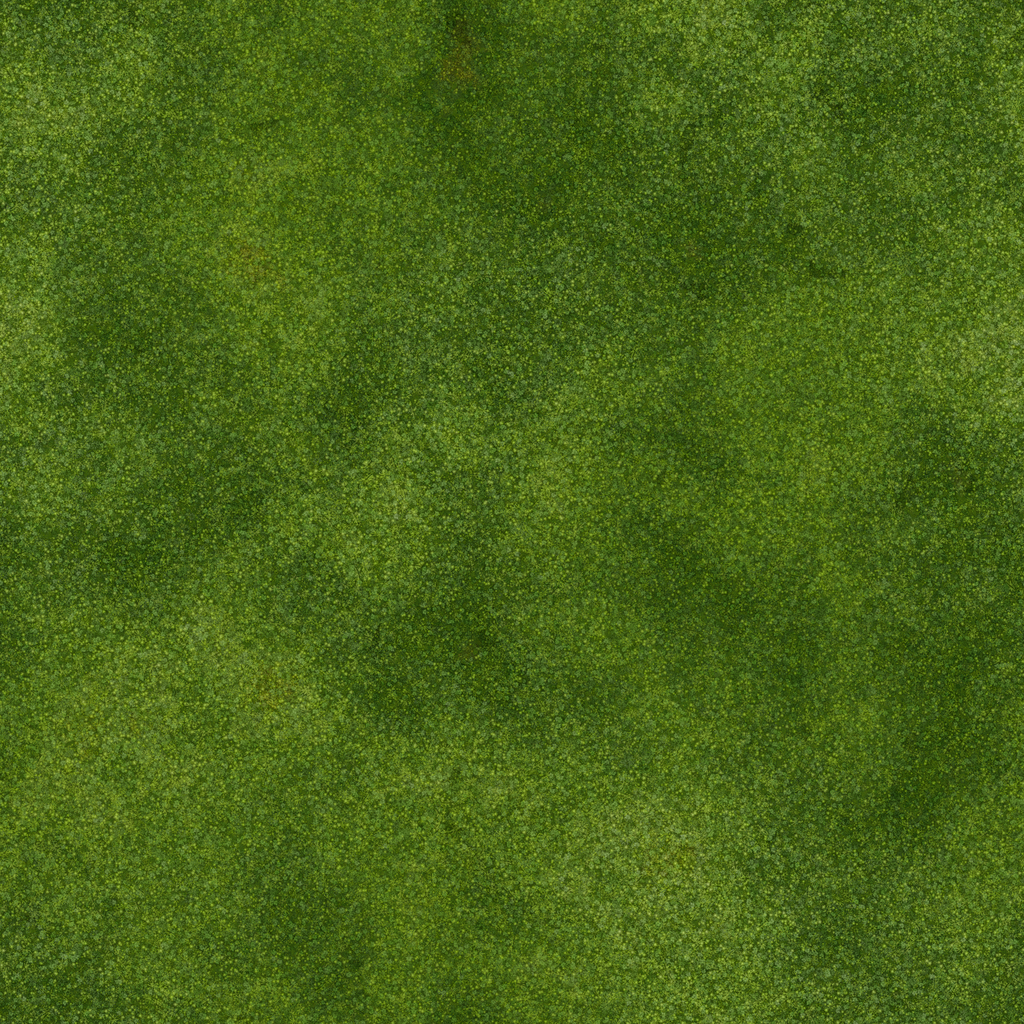
Texture map type: Color